Field crop: maize
Growth stage: 2
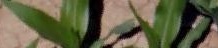
Species: maize